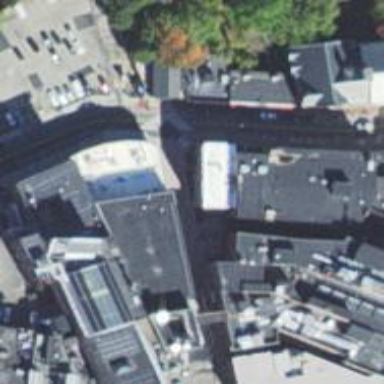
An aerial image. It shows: Living street.